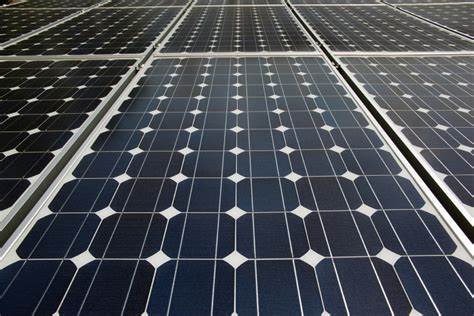
Label: Clean